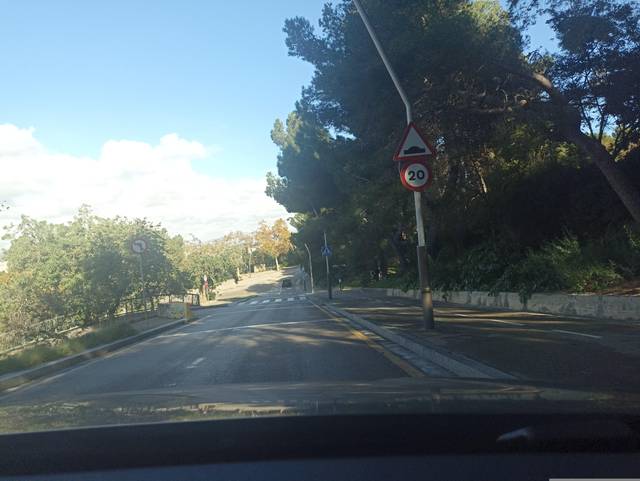
Region: Spain
Coordinates: 41.366, 2.166